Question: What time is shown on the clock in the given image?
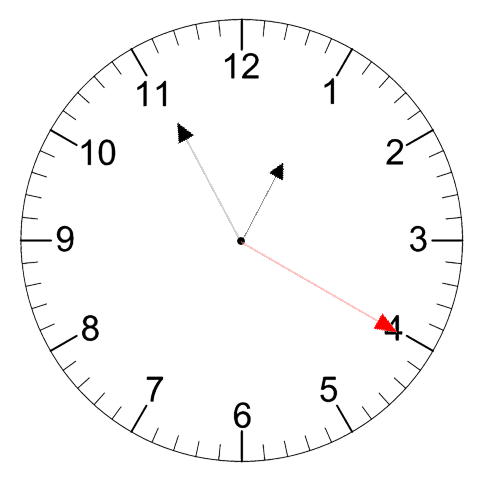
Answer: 12:55:20